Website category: sports
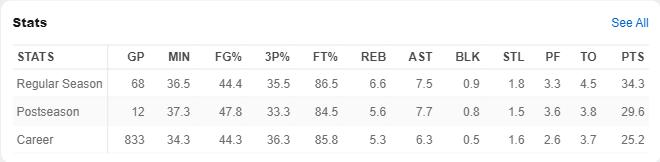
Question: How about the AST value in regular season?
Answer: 7.5

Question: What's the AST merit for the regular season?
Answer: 7.5

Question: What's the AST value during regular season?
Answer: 7.5

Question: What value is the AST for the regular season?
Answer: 7.5

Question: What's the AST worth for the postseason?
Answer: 7.7

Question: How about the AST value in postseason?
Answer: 7.7

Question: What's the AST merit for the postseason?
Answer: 7.7

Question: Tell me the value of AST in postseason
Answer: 7.7

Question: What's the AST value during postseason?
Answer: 7.7

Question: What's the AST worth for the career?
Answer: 6.3

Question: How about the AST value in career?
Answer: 6.3

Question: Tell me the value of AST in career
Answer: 6.3

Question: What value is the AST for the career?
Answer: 6.3

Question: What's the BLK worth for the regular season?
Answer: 0.9

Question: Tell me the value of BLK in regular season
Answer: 0.9

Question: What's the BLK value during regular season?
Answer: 0.9

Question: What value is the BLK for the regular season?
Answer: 0.9

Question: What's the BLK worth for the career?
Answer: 0.5

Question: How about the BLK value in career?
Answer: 0.5

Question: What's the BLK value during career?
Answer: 0.5

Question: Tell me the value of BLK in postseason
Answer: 0.8

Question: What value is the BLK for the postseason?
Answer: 0.8

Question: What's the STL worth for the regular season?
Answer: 1.8

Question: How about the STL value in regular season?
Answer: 1.8

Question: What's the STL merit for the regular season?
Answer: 1.8

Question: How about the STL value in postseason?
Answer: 1.5

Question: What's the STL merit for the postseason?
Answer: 1.5

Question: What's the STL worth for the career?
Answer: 1.6

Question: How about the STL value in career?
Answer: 1.6

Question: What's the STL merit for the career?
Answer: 1.6

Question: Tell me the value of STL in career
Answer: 1.6

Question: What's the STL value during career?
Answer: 1.6

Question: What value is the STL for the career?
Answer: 1.6

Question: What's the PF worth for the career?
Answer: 2.6

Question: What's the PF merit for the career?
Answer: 2.6

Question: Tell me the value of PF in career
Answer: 2.6

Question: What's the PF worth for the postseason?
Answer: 3.6

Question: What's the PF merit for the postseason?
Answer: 3.6

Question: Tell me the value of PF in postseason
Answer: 3.6

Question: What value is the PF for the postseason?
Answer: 3.6

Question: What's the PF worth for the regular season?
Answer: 3.3

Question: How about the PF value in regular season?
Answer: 3.3

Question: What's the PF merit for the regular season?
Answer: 3.3

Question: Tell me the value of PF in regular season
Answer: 3.3

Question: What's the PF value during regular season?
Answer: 3.3

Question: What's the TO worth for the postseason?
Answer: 3.8

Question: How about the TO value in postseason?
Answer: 3.8

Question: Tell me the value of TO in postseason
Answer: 3.8

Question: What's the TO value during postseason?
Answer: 3.8

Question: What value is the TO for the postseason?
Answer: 3.8

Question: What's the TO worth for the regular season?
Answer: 4.5

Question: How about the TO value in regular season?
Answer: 4.5

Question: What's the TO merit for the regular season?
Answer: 4.5

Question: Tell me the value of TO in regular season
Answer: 4.5

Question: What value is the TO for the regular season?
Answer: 4.5

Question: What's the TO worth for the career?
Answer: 3.7

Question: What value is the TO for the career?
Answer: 3.7

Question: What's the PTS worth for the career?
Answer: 25.2

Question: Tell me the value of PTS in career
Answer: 25.2

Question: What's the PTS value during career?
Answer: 25.2

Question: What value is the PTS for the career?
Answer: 25.2

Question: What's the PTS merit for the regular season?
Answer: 34.3

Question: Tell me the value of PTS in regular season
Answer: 34.3

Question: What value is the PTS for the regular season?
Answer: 34.3